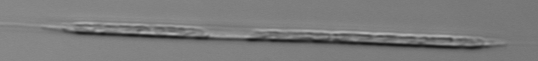
Label: Rhizosolenia